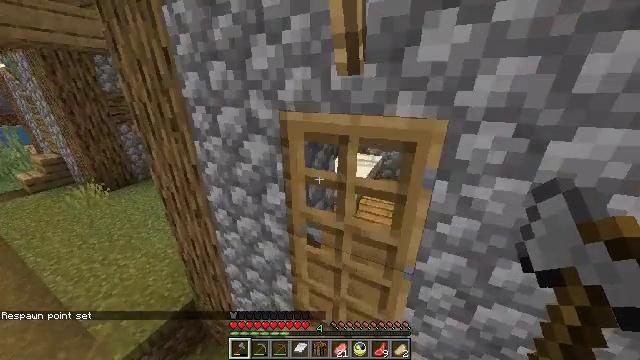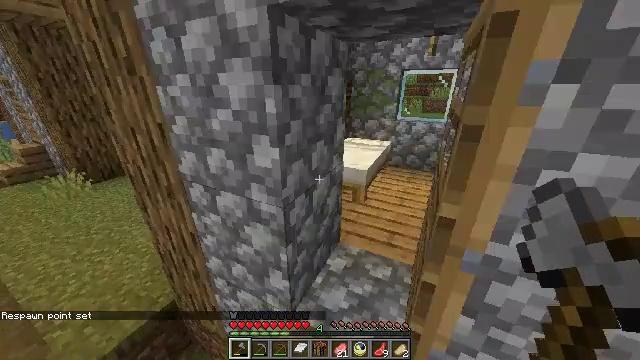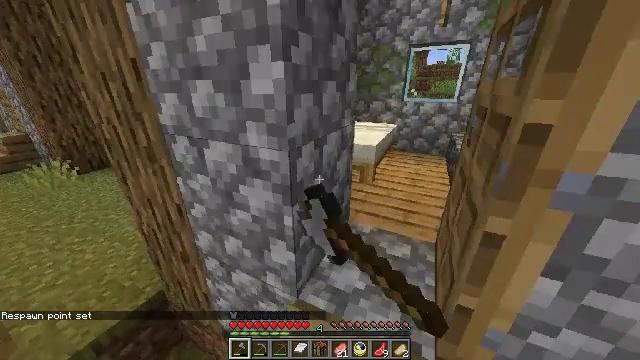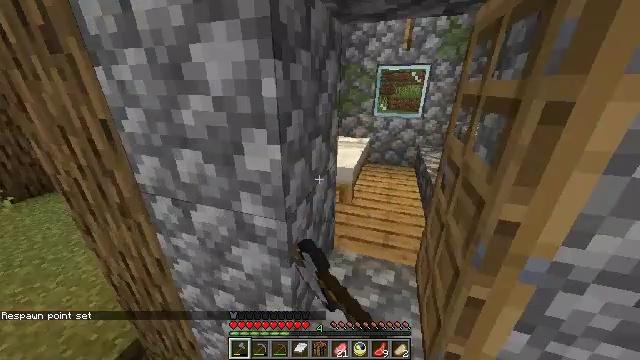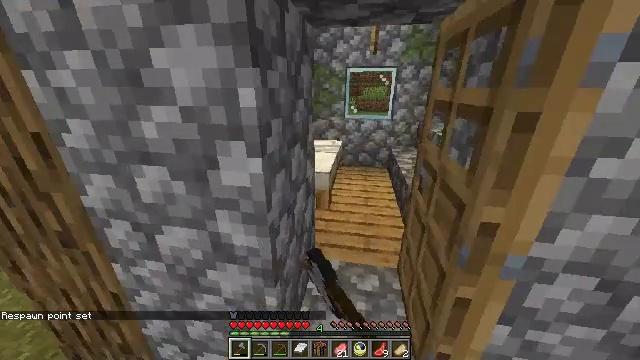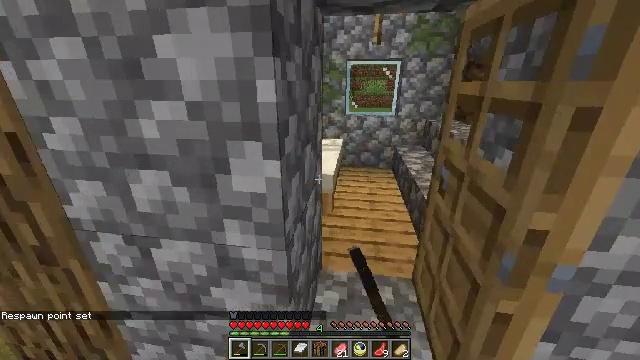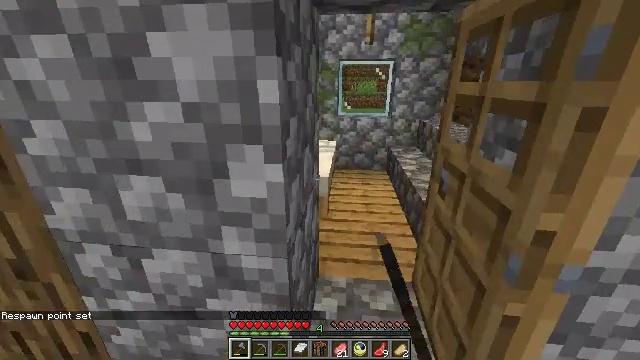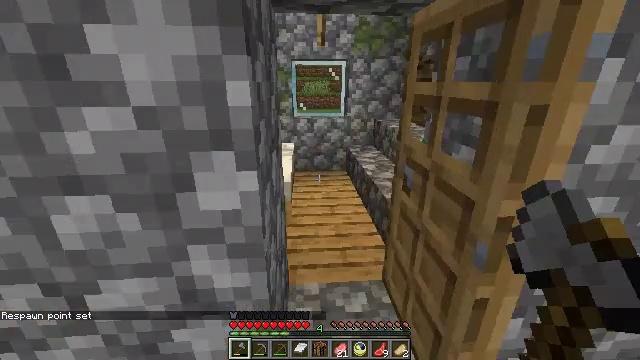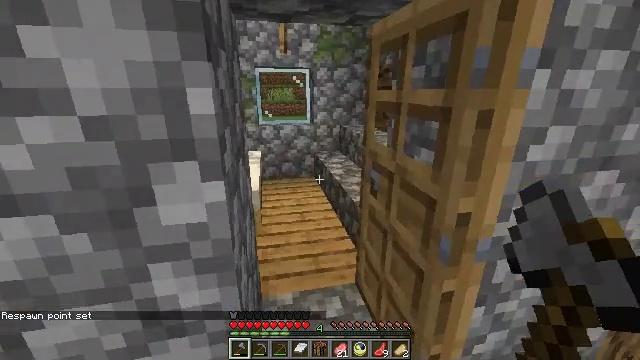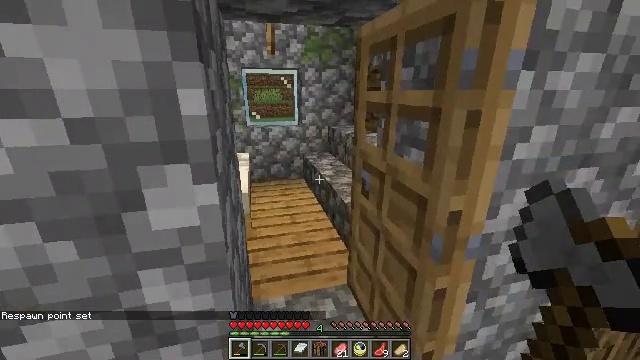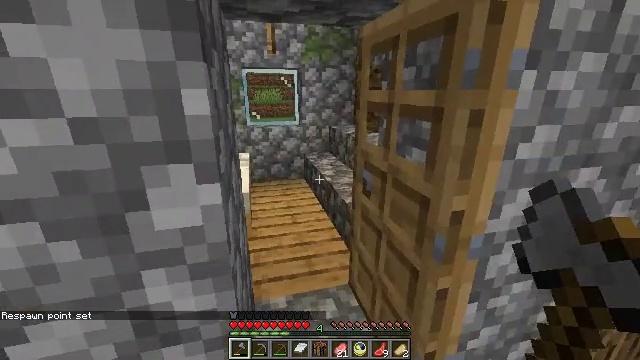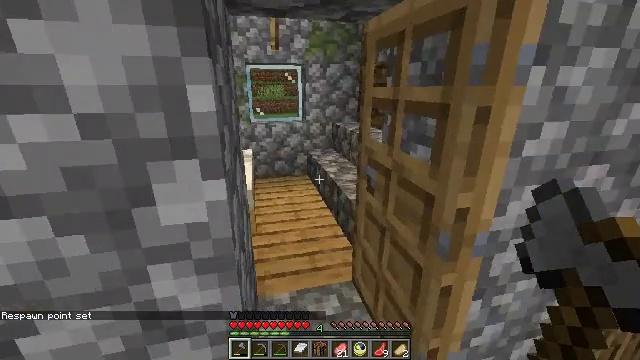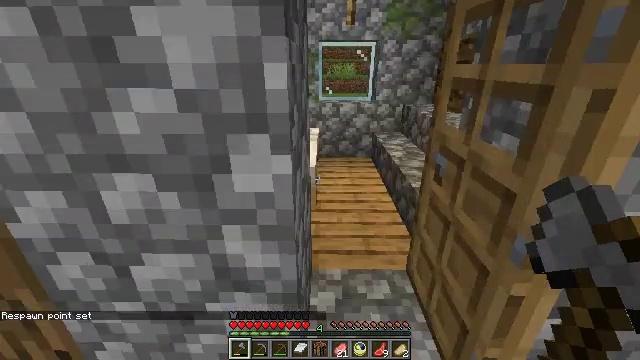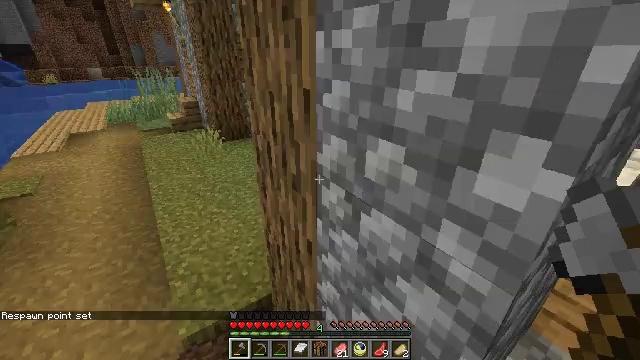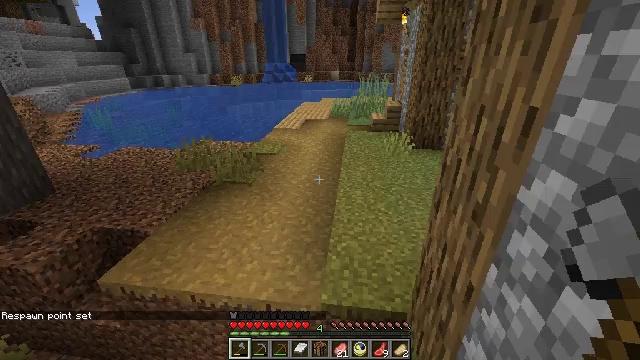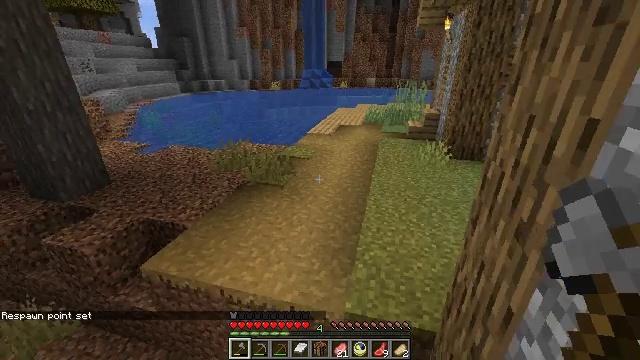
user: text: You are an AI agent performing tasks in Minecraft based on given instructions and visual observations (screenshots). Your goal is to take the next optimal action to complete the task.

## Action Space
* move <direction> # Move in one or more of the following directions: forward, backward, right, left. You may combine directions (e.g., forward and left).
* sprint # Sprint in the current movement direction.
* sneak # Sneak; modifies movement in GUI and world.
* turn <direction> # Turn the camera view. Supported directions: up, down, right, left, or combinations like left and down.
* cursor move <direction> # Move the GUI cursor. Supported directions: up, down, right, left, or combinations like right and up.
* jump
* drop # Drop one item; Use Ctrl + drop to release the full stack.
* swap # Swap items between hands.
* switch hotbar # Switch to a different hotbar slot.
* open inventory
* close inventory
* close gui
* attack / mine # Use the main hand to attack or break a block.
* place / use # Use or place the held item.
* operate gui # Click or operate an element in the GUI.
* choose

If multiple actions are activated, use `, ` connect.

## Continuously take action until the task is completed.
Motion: motion action
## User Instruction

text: Collect books by breaking the bookshelf.
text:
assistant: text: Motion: move forward, use / place
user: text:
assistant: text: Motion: move forward, use / place
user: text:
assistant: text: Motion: move forward, turn right, use / place
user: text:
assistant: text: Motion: turn right
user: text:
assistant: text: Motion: turn right
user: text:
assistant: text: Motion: turn right
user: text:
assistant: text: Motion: turn right
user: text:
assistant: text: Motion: turn right and up
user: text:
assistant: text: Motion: turn right
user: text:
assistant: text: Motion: no_op
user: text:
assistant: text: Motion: no_op
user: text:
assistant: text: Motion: turn left and down
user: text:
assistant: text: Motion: turn left and down
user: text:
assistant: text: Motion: turn left and up
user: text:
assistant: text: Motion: turn left and up
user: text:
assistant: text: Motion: move forward, sprint
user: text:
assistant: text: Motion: move forward, sprint
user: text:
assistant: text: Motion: move forward, sprint, turn right, jump
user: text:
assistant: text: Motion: move forward, sprint, turn right, jump
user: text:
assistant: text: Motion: move forward, sprint, turn right, jump
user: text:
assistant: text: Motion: move forward, sprint, turn right, jump
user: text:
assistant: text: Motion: move forward, sprint, turn right, jump
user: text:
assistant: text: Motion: move forward, sprint, turn right, jump
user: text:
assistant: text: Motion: move forward, sprint, turn right, jump
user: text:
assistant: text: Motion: move forward, sprint, turn right and up, jump
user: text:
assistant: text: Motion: move forward, sprint, turn right and up, jump
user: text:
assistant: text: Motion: move forward, sprint, turn right, jump
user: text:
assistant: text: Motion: move forward, sprint, turn right and up, jump
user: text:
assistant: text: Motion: move forward, sprint, turn right, jump
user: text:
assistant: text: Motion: move forward, sprint, turn right